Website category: auto
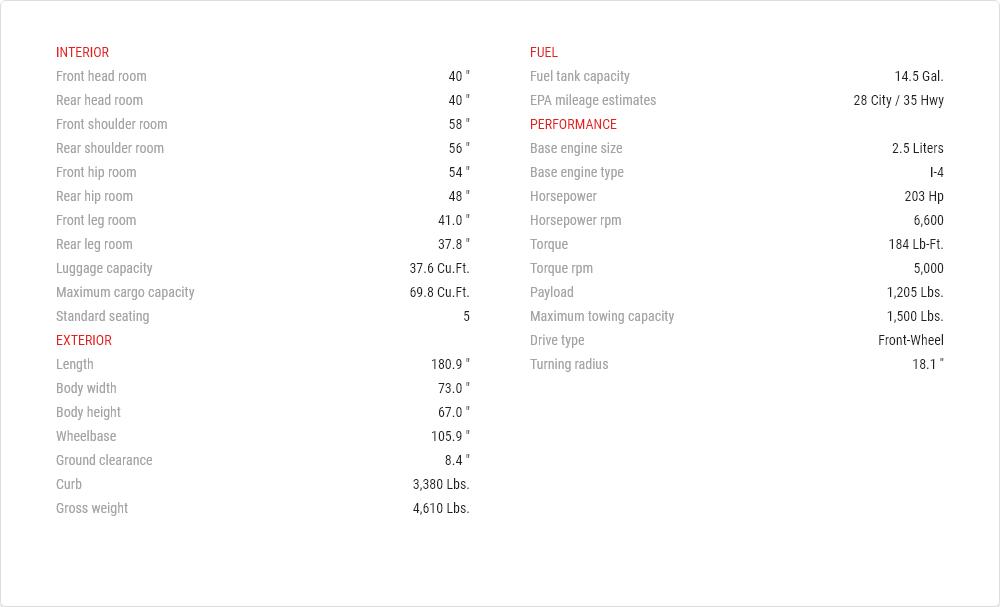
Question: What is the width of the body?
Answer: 73.0 "

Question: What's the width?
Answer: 73.0 "

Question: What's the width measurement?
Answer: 73.0 "

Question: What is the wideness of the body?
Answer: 73.0 "

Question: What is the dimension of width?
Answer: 73.0 "

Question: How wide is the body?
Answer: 73.0 "

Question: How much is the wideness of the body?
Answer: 73.0 "

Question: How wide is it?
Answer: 73.0 "

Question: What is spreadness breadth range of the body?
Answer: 73.0 "

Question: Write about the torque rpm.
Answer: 5,000

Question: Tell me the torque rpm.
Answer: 5,000

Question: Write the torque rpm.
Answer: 5,000

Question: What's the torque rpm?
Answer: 5,000

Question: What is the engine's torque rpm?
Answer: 5,000

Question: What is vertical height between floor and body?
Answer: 8.4 "

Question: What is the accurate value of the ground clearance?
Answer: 8.4 "

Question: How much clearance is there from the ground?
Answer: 8.4 "

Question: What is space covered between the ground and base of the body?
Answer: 8.4 "

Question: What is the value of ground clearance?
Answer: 8.4 "

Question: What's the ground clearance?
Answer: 8.4 "

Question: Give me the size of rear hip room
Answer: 48 "

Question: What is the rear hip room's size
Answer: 48 "

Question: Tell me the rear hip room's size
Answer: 48 "

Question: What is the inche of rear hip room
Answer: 48 "

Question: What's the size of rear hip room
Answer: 48 "

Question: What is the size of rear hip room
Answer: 48 "

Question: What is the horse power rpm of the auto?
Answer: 6,600

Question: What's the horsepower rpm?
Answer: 6,600

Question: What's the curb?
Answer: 3,380 lbs.

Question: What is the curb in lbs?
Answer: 3,380 lbs.

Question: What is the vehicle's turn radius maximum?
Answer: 18.1 ''

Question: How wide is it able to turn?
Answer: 18.1 ''

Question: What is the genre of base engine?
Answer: I-4

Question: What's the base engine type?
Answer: I-4

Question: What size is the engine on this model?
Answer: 2.5 liters

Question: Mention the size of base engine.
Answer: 2.5 liters

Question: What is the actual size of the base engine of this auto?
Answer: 2.5 liters

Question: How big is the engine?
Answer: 2.5 liters

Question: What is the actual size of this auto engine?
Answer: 2.5 liters

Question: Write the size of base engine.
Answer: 2.5 liters

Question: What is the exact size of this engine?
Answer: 2.5 liters

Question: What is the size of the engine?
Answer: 2.5 liters

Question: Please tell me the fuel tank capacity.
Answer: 14.5 gal.

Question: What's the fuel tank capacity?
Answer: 14.5 gal.

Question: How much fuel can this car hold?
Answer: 14.5 gal.

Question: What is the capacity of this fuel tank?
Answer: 14.5 gal.

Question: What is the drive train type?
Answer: front-wheel

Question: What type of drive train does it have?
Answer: front-wheel

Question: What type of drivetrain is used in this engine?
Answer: front-wheel

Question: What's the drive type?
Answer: front-wheel

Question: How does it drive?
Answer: front-wheel

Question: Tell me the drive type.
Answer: front-wheel

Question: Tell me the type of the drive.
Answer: front-wheel

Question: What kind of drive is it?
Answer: front-wheel

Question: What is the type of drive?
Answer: front-wheel

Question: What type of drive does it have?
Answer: front-wheel

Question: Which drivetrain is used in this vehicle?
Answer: front-wheel

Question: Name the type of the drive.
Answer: front-wheel

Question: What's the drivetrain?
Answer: front-wheel

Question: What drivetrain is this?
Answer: front-wheel

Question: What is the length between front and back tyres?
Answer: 105.9 "

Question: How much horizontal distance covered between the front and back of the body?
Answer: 105.9 "

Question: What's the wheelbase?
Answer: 105.9 "

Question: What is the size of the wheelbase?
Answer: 105.9 "